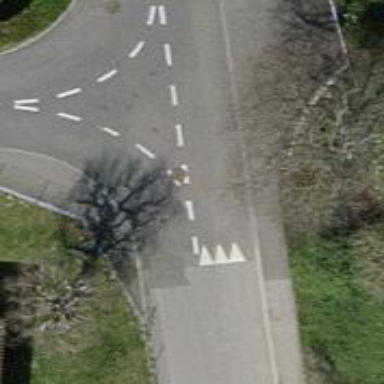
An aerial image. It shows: Unmarked crossing on the road.